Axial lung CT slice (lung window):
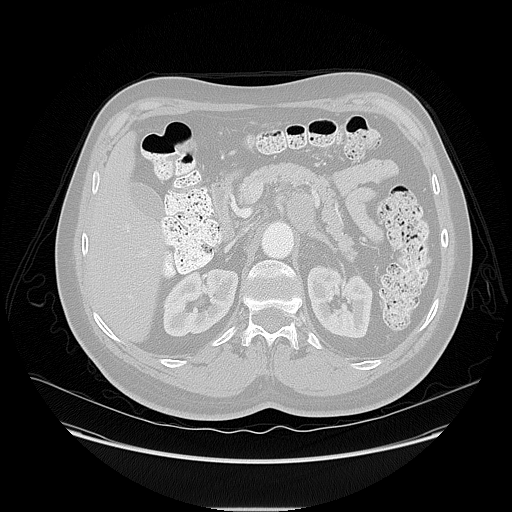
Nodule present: no